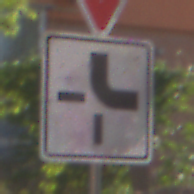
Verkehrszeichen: VerlaufVorfahrtsstrasse4
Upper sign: VorfahrtGewaehren
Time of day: MorningAfternoon
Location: Outdoor (Suburban)
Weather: PartlyCloudy
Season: NotSpecified
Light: Natural